Question: I am developing an iphone application,in that app i am showing the client Parking places in different locations on MKMapView. Now I need to use compass mode in MKMapView to show the client parking places in particular direction (SE,SW,NE,NW), for that I run this below code.
'''
-(void)updateHeading:(CLHeading *) newHeading
{
NSLog(@"New magnetic heading: %f", newHeading.magneticHeading);
NSLog(@"New true heading: %f", newHeading.trueHeading);
double rotation = newHeading.magneticHeading * 3.14159/-180;
[mapView setTransform:CGAffineTransformMakeRotation(-rotation)];
[[mapView annotations] enumerateObjectsUsingBlock:^(id obj, NSUInteger idx, BOOL *stop)
{
MKAnnotationView * view = [mapView viewForAnnotation:obj];
[view setTransform:CGAffineTransformMakeRotation(rotation)];
}];
}
'''
Everthing works fine in MKMapView, but my MKMapView shows in reverse order, when the device starts rotating, I am facing this problem in ios5 and ios6 also.
NOTE: when I test this app in America, map shows correctly, while I test the app in my location (India) Map turns into reverse.

'
Thanks in advance for any help.
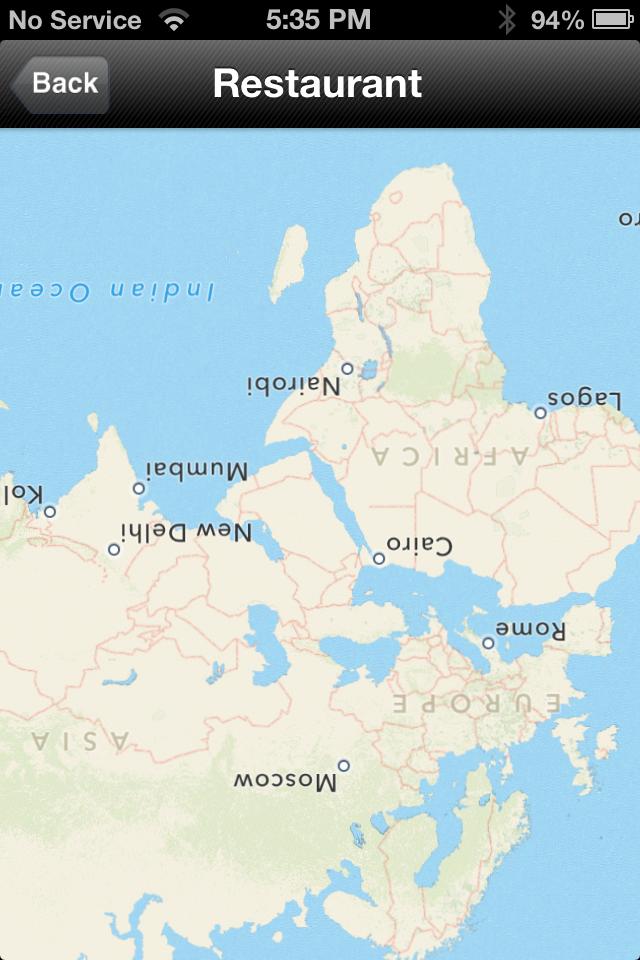
Answer: Is the map intended to be centered on the user while rotating? If so you could just set the MKMapView's userTrackingMode to MKUserTrackingModeFollowWithHeading.
If not then how about telling us what you see in magneticHeading, trueHeading and rotation when things go right and when they go wrong.